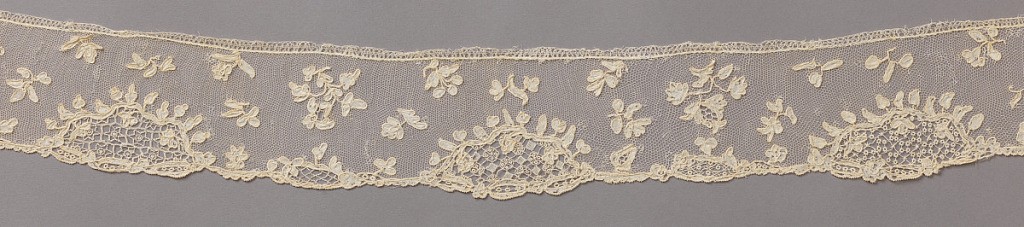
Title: Edge
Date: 18th century
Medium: linen Technique: needle lace with ground of loop & twist with twist return
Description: Band of Point d'Alençon worked with scattered sprays of flowers. Irregular edge of rococo design.